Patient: sex M, age 71
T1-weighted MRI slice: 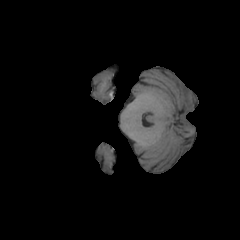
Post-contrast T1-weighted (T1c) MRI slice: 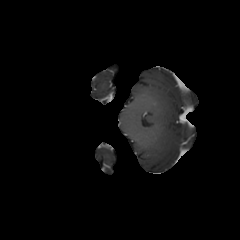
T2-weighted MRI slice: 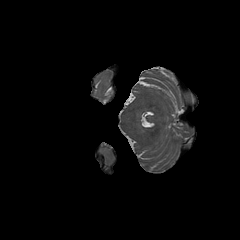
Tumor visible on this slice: no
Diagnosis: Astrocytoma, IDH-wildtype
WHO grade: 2